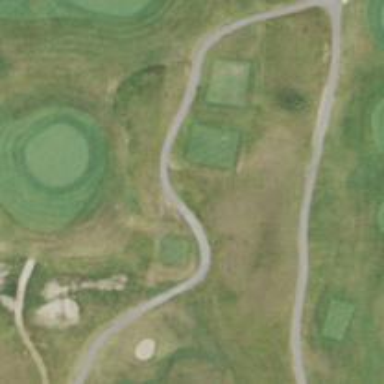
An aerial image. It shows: Service road designated as golf cart path.